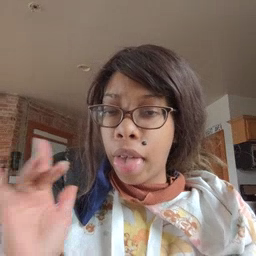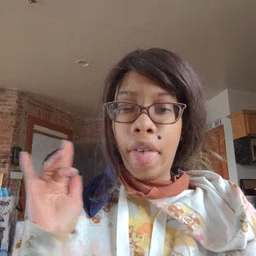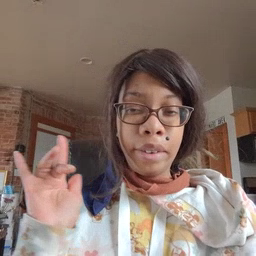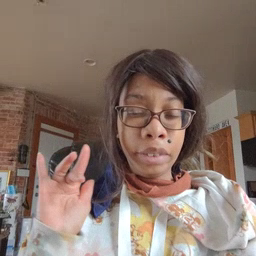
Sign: yucky